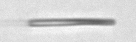
Label: fiber